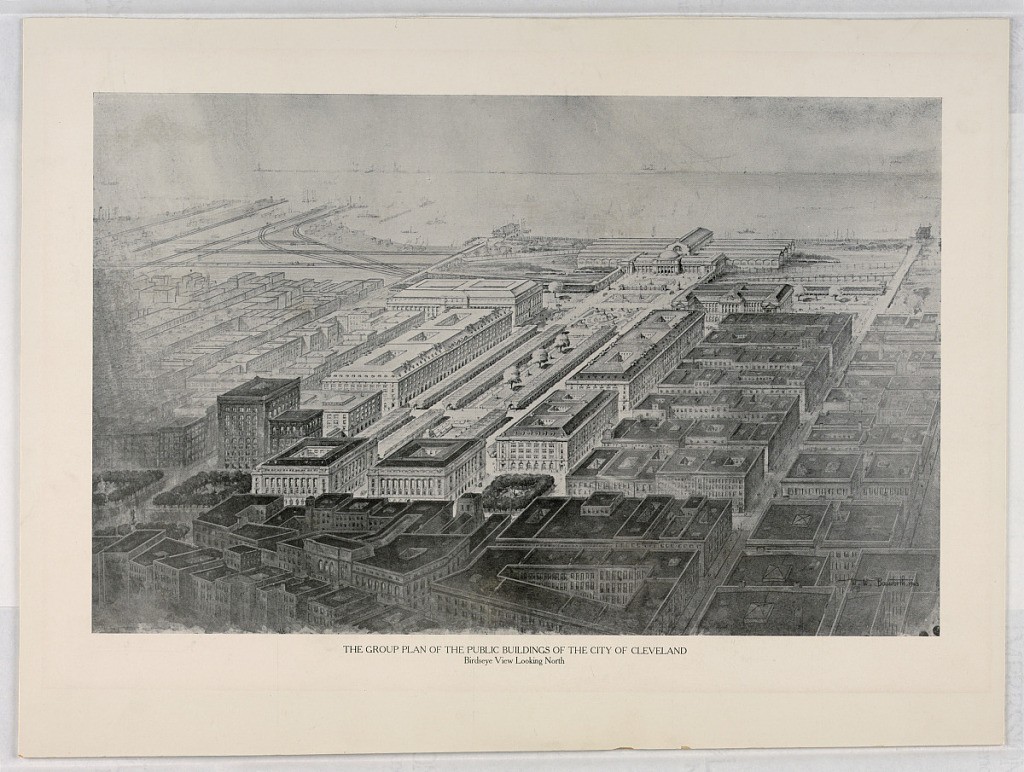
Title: Fragments in Forum, Rome
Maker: Arnold William Brunner, American, 1857–1925
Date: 1883
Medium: Graphite on paper
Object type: Drawing
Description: At upper left: profiles of mouldings, inscribed, Fragments in Roman Forum./Rome. At lower left, detail of brick courses, with dimensions. Sketch of buildings with tower, right.